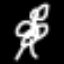
Label: angel